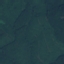
Label: Forest